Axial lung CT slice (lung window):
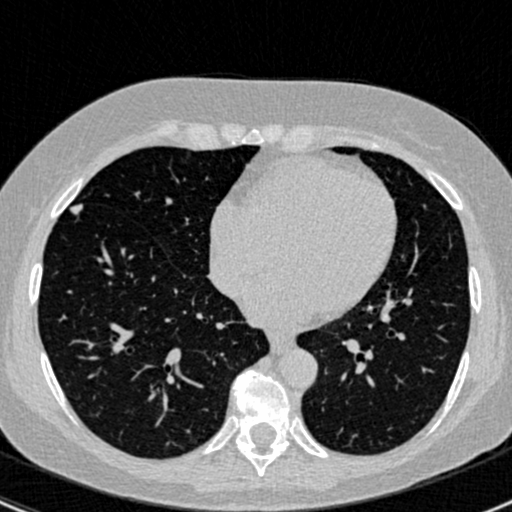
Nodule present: yes
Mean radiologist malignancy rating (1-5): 3.333